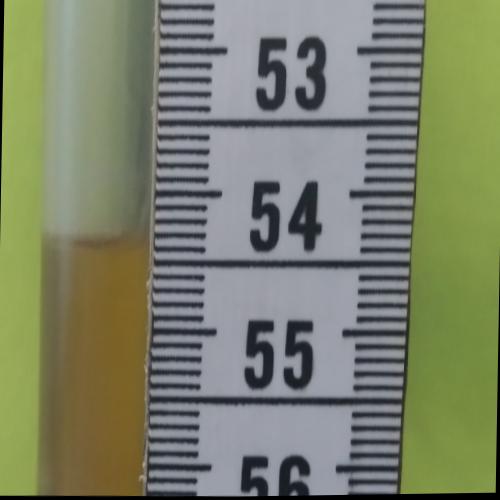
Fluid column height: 54.3 cm